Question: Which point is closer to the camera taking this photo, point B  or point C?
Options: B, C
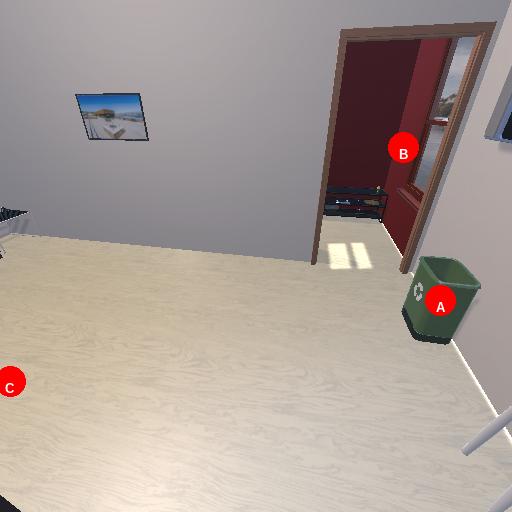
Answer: B